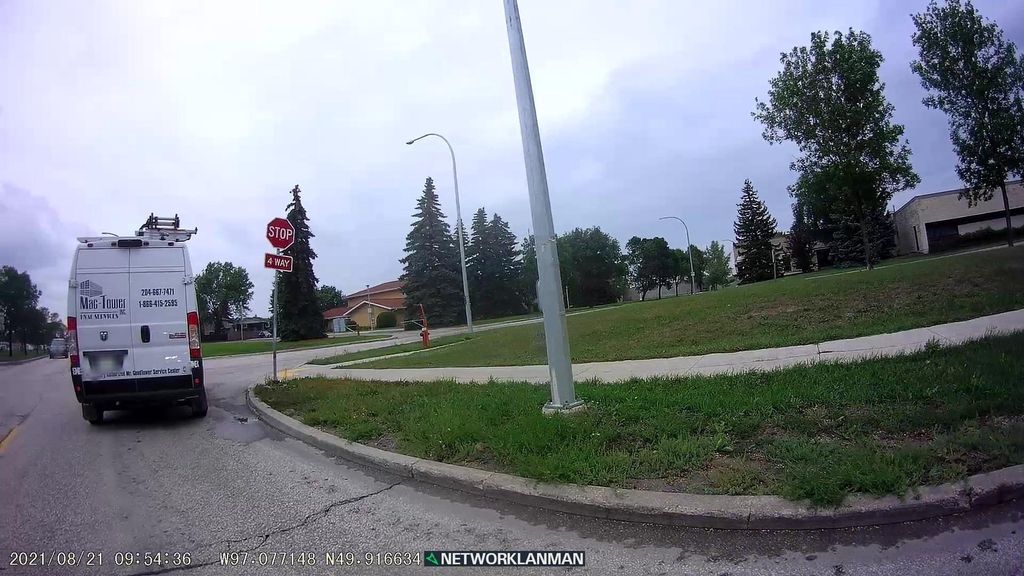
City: winnipeg